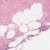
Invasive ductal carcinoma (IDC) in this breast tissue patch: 0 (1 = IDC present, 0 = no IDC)